Тонкий пучок электронов, движущийся со скоростью $v_{0}$, пролетает сквозь сетки $A$ и $B$, к которым приложено переменное напряжение $U=U_{0} \sin (\omega t)$ (см. рисунок).  Время пролета сквозь сетки много меньше периода переменного напряжения. Изменение скорости электронов, прошедших сквозь сетки, значительно меньше $v_{0}$.
Оцените, на каком расстоянии от сеток электроны соберутся в сгустки. Значения $U_{0}$, $v_{0}$, $\omega$ и $\gamma=\frac{e}{m}$ (отношение заряда электрона к его массе) считать известными.
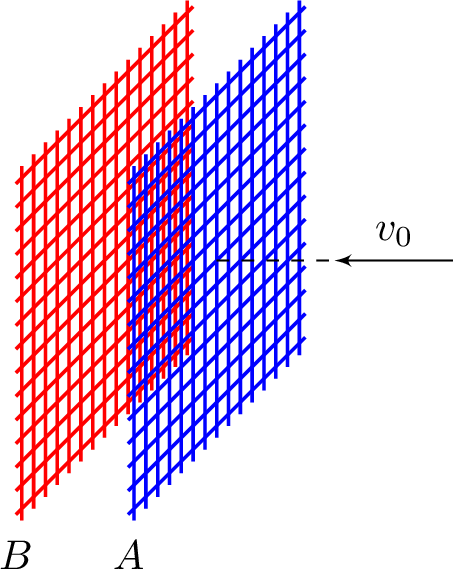
Решение: Пусть $е$ и $m$ — соответственно заряд и масса электрона, $\Delta v$ — изменение скорости электрона в результате пролета сквозь сетки. За счет совершения работы электрическим полем над электроном изменяется его кинетическая энергия: $e U_{0} \sin \omega t=m v_{0} \Delta v$. Отсюда $$ \Delta v=\frac{e U_{0}}{m v_{0}} \sin \omega t=u_{0} \sin \omega t, $$ где $u_{0}=\frac{e U_{0}}{m v_{0}}=\frac{\gamma U_{0}}{v_{0}}$. Перейдем в систему отсчета $K$, движущуюся со скоростью $v_{0}$ в направлении движения электронов. Начало координат системы $K$ свяжем с теми электронами, которые проходят сквозь сетки в те моменты, когда под действием электрического поля их ускорение меняет знак (sin $\omega t=0)$. Направим ось $X$ этой системы по направлению ее движения. В $K$-системе электроны, прошедшие сквозь сетки, будут иметь различную скорость в зависимости от координаты $x$. Скорость изменяется от $-u_{0}$ до $u_{0}$ с пространственным периодом $H=v_{0} 2 \pi / \omega$ по закону $u=-u_{0} \sin (x \omega / v_{0})$. В точках с координатами $X=0$, $\pm H$, $\pm 2 H$, $\pm 3 H$, $\ldots$ электроны неподвижны. Электроны, скорость которых отлична от нуля, будут приближаться к неподвижным электронам, причем более быстрые электроны будут догонять более медленные. Таким образом, вблизи точек, где электроны неподвижны, концентрация электронов будет увеличиваться и начнут образовываться электронные сгустки. В этих областях, т.е. там, где $u$ близко к нулю, $u \approx-u_{0} x \omega / v_{0}$. Получилось, что скорость электронов, ближайших к областям сгущения, пропорциональна расстоянию от них до этих точек. Это означает, что эти электроны попадут в области сгущения почти одновременно через время $t_{0}=x /|u|=v_{0} / u_{0} \omega$ после пролета сквозь сетки. Таким образом, можно приближенно считать, что сгустки появятся на расстоянии $L=v_{0} t_{0}=\frac{v_{0}^{2}}{u_{0} \omega}=\frac{v_{0}^{3}}{\gamma \omega U_{0}}$ от сеток.
Ответ: $$ L=\frac{v_{0}^{3}}{\gamma \omega U_{0}}. $$
Темы:
T, Электромагнетизм, Всероссийские, Движение в электрическом поле